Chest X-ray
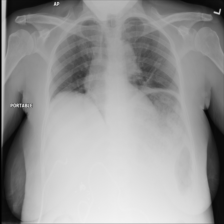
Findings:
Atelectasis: negative
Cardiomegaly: negative
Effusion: negative
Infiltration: negative
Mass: negative
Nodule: negative
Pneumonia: negative
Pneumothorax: negative
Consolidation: negative
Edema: negative
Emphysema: negative
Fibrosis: negative
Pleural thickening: negative
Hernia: negative